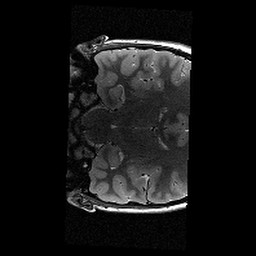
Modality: T2w
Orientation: coronal
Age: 9
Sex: female
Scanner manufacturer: siemens
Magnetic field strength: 3 T
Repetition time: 9.23 s
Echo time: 0.067 s